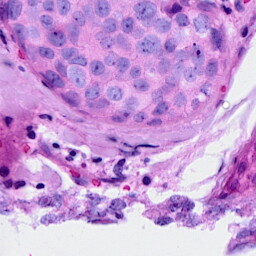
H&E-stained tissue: Breast